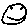
Label: smiley face